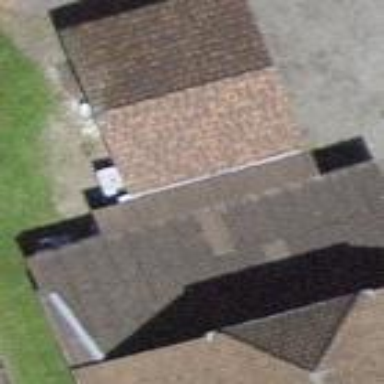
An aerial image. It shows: Garage.